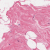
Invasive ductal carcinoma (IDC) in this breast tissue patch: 0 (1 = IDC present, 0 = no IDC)